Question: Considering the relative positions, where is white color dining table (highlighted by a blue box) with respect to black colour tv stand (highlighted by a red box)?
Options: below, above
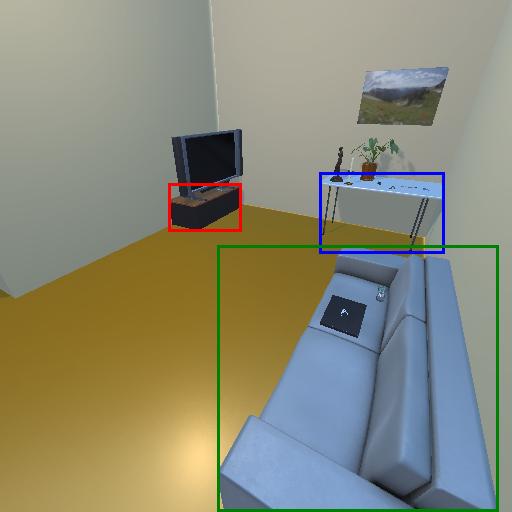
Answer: below